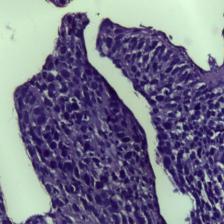
Diagnosis: OSCC